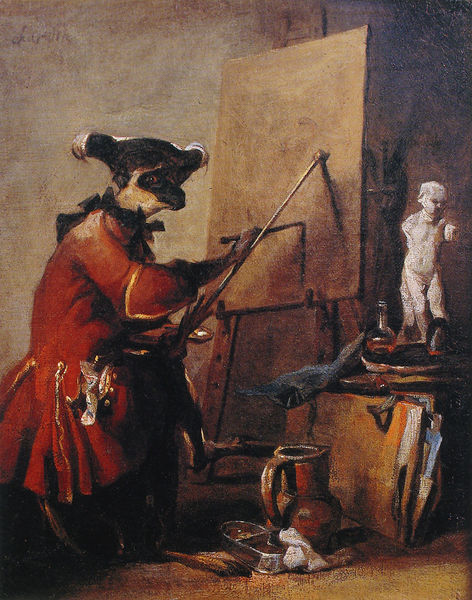
Titel: Der Affe als Maler
Künstler: Jean-Baptiste Siméon Chardin
Institution: Chartres, Musée de Beaux-Arts
Schlagwörter: akt, gemälde, schatten, vogel, hut, licht, hund, rot, tier, tuch, beige, rock, flasche, bild, öl, figur, mantel, kanne, krug, skulptur, statue, papiere, stab, farbe, büste, atelier, maler, staffelei, maske, buch, künstler, uniform, leinwand, malen, pinsel, stift, böau, mappe, malstock, ziege, roter rock, als tier, hasenfüße, maltuch